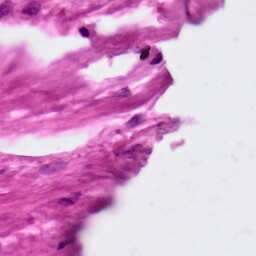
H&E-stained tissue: Ovarian